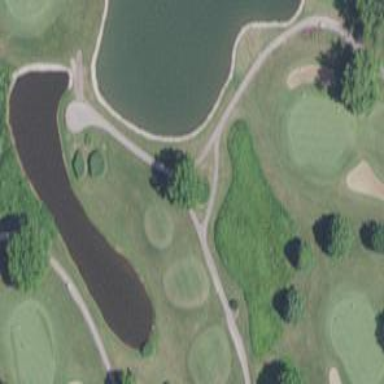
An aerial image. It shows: Path used for both walking and golf.